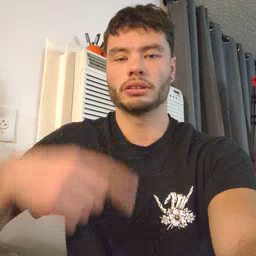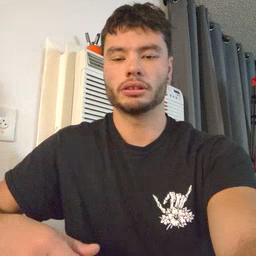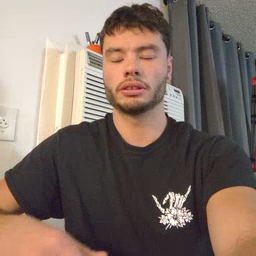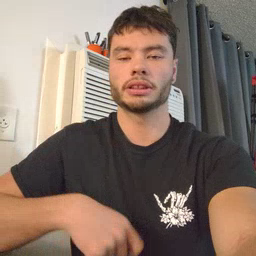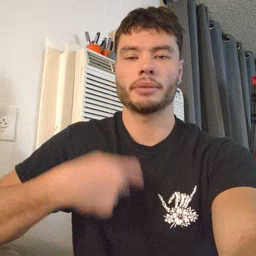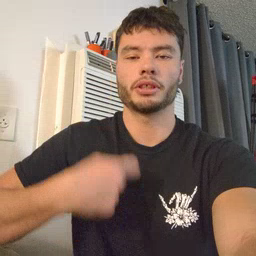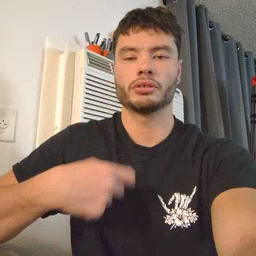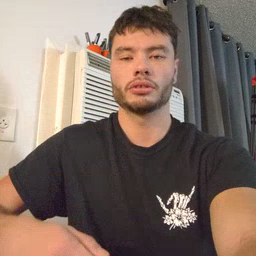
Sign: zipper